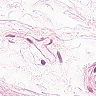
Metastatic tissue present: no